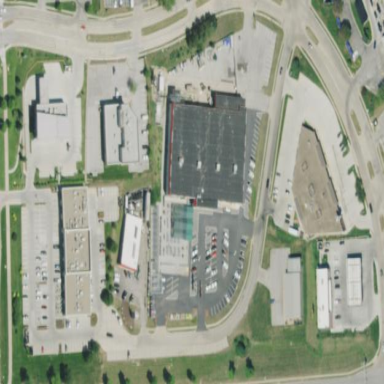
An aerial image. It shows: Retail area.